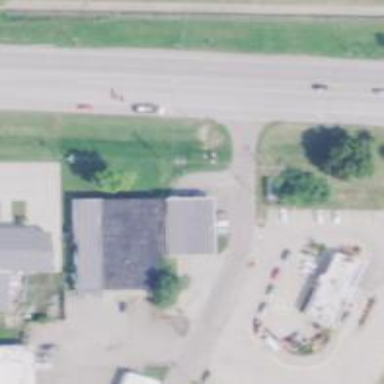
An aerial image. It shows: Convenience shop.